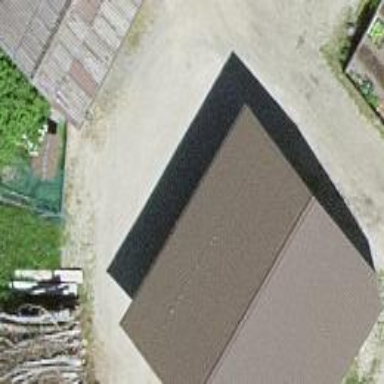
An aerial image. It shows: Rural barn.